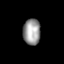
Tissue: lung
Cell type: Epithelial cells
Senescence score: 0.2307
Nuclear area (px): 450
Mean DAPI intensity: 151.118